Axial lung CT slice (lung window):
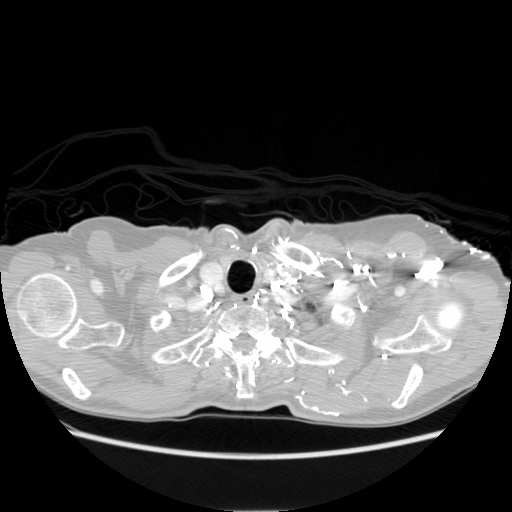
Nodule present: no